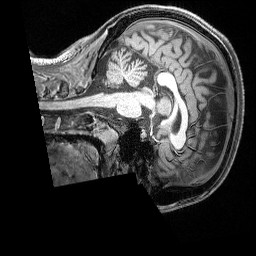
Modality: T1w
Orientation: sagittal
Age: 24
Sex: female
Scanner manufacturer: siemens
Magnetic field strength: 3 T
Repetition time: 2.3 s
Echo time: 0.00324 s